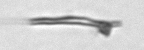
Label: fiber_TAG_external_detritus